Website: apple-inc
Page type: customer-info-address
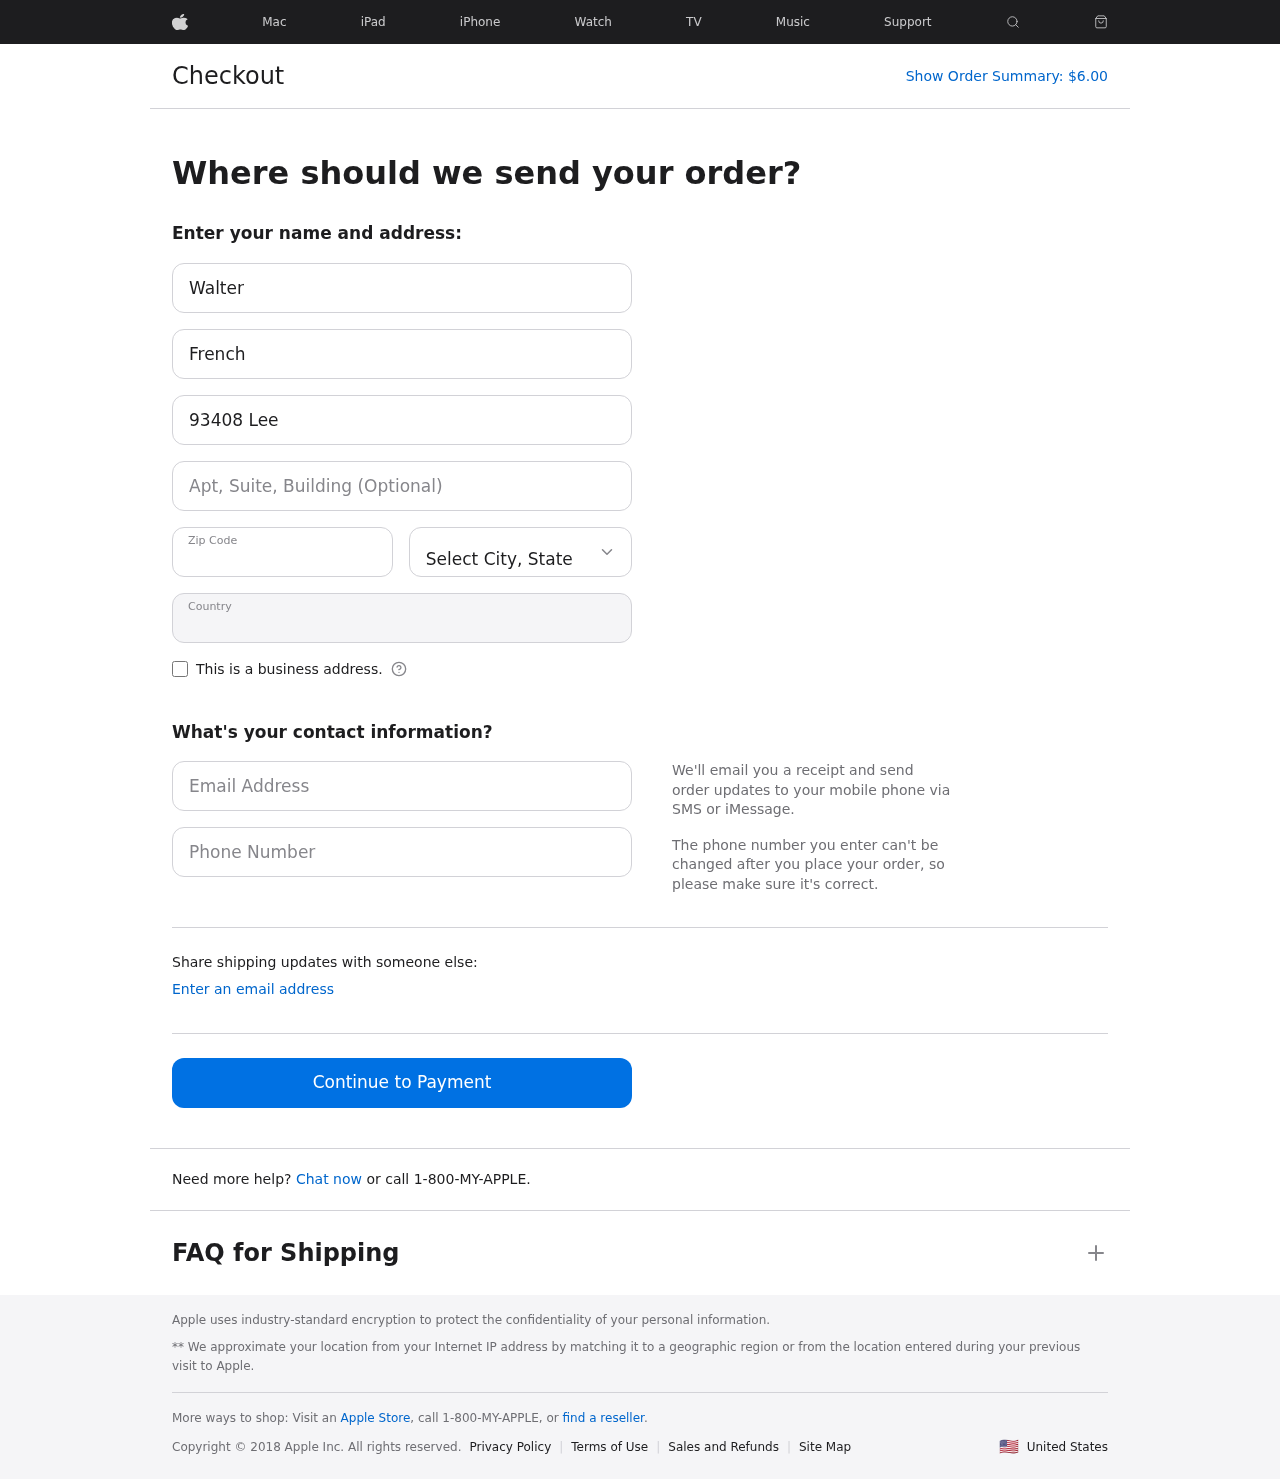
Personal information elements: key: PII_CITY_STATE
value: Lake Melissa, AR
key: PII_COUNTRY
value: United States
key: PII_EMAIL
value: wfrench@gmail.com
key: PII_FIRSTNAME
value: Walter
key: PII_LASTNAME
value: French
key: PII_PHONE
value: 3489920475
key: PII_POSTCODE
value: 70829
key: PII_STREET
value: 93408 Lee Land
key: PII_STREET2
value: Suite 307
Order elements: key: ORDER_TOTAL
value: $6.00